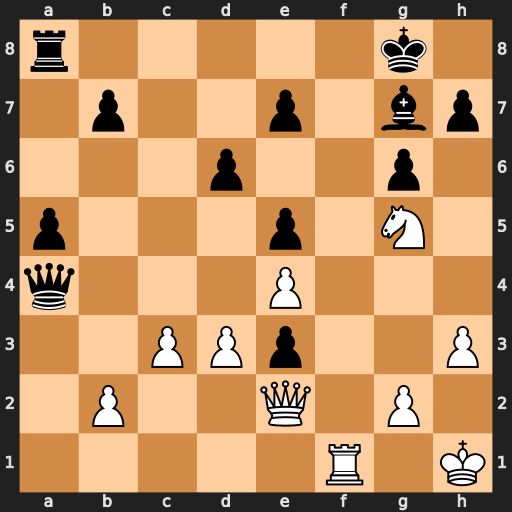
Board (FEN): r5k1/1p2p1bp/3p2p1/p3p1N1/q3P3/2PPp2P/1P2Q1P1/5R1K
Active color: w
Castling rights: -
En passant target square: -
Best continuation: Qg4 Qe8 Qe6+ Kh8 Nf7+ Qxf7 Qxf7